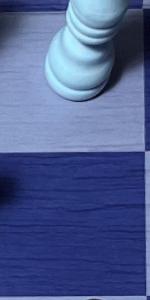
Label: Empty